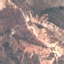
Label: HerbaceousVegetation